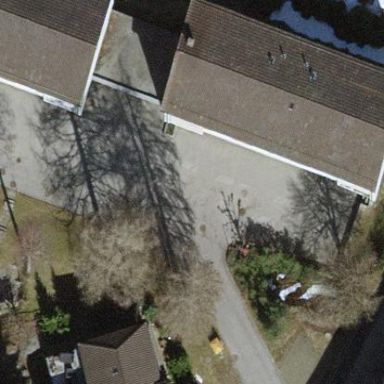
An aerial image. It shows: View of apartment building.